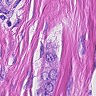
Metastatic tissue present: yes